Question: I have an excel spreadsheet that will do analysis on direct debits on a selection of accounts,
I have a lookup sheet '"Sheet2"' as shown in the picture which will contain the info I need.
The table I am interested in has 3 columns i am interested in, 'amount' and a 'to and from' date.
On 'Sheet1' 'B13' I want to do a '=sum()' on 'Sheet2:D5:D:100', but only add it to the total IF the date in 'B1' is in the range.
I can sum the columns fine, and even sum one row based on the date using '-sumifs()', but don't know where to start with this issue. I assume I would need to use a count() or something?
I'm not necessarily looking for a straight answer, but a rough explanation to the autocalc so I can do this sort of thing easily in the future!

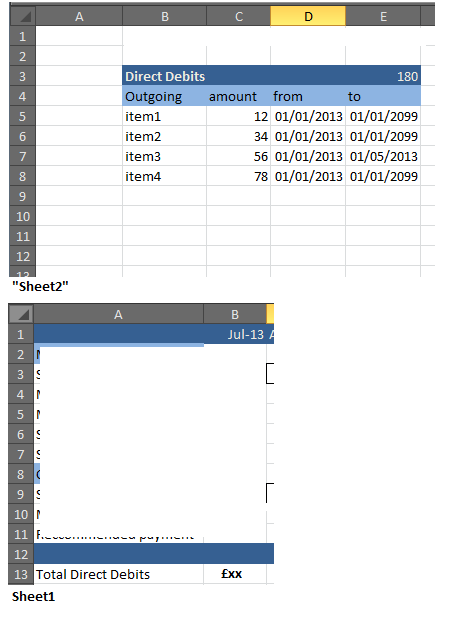
Answer: I think you'd be best off using an array formula mixed with your sum. Something like
'''
=SUM((B1>Sheet2!$D$5:$D$100)*(B1<Sheet2!$E$5:$E$100)*Sheet2!$C$5:$C$100)
'''
Now what is going on here is happening in several parts:
1. The first set of inner brackets (B1>Sheet2!$D$5:$D$100) checks that that date in B1 is greater than the first date in your other sheet. This evaluates as 1 for true, 0 for false.
2. The second set of inner brackets (B1
3. These 1 or 0 values multiplied are only a 1 if both conditions are true. So the third part comes in to play when the dates align, and the sum is calculated.
4. This formula is an array formula, since each of these operations are applied to every row within your defined ranges
To enter an array formula in Excel you must enter the formula with CTRL + SHIFT + ENTER. Curly brackets { } will appear around the formula. It will look something like
'''
{=SUM((B1>Sheet2!$D$5:$D$100)*(B1<Sheet2!$E$5:$E$100)*Sheet2!$C$5:$C$100)}
'''
if it has worked. Just comment if you can't quite get it and I'll help you out.